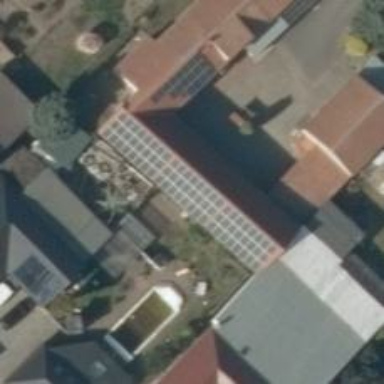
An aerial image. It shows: Solar photovoltaic panel generator producing electricity as small installation.